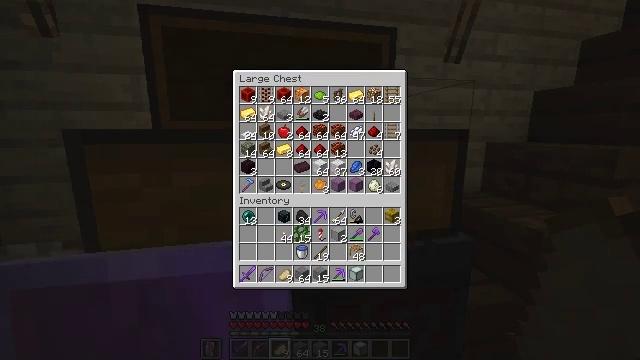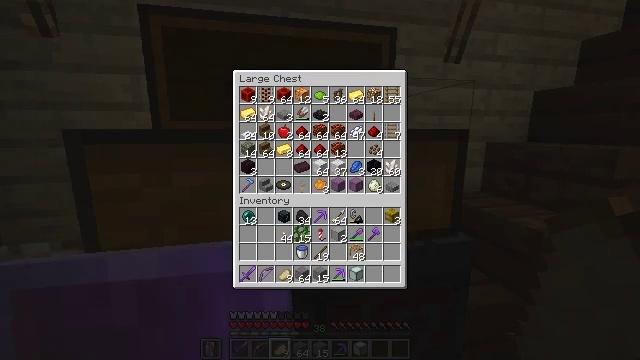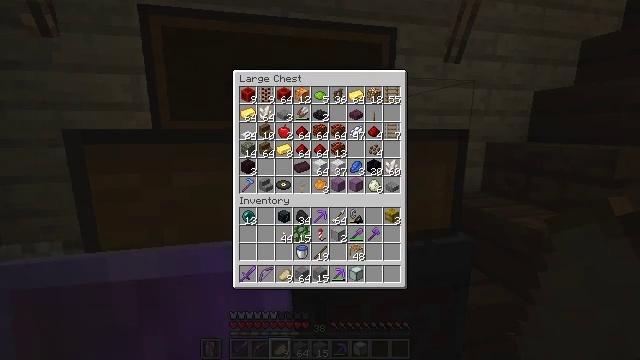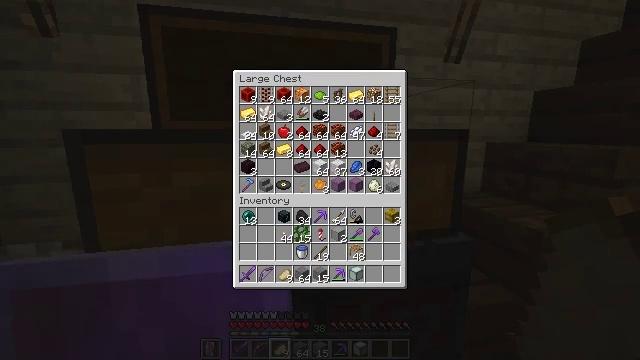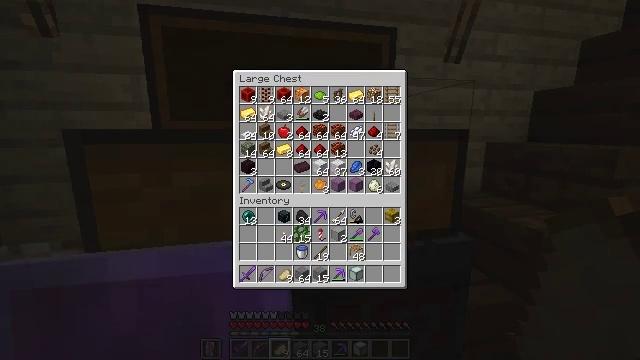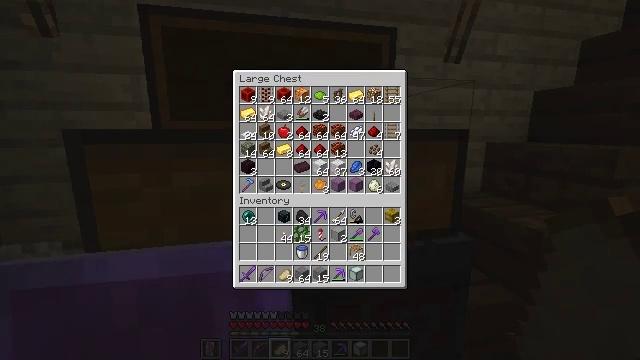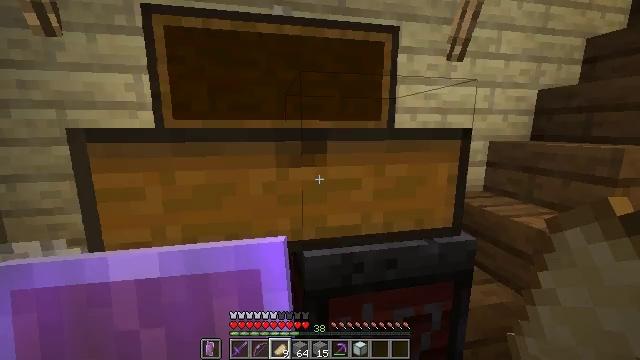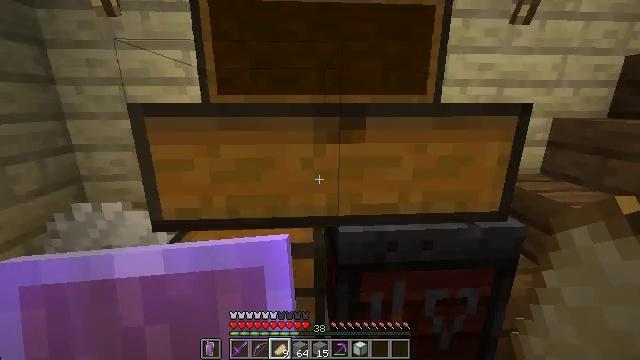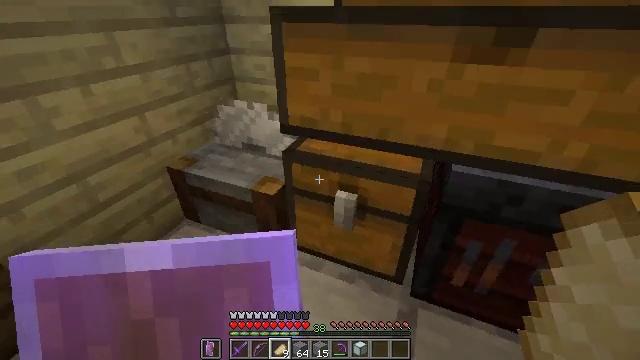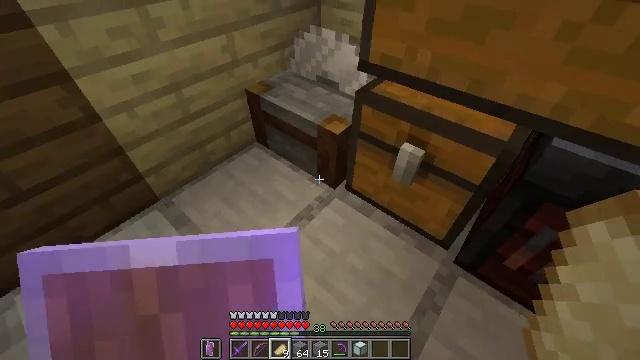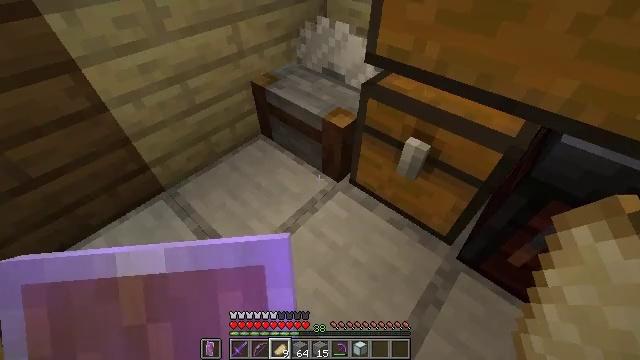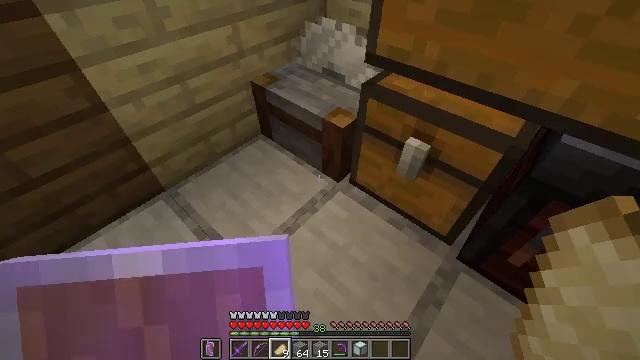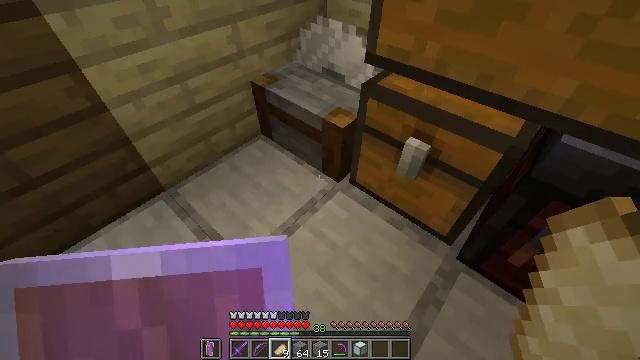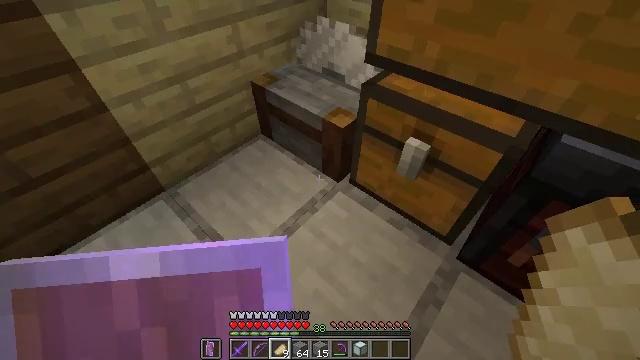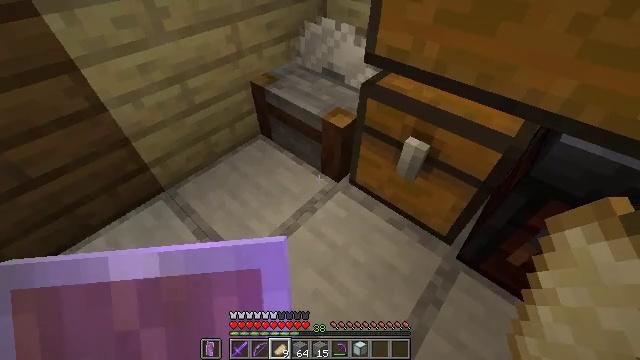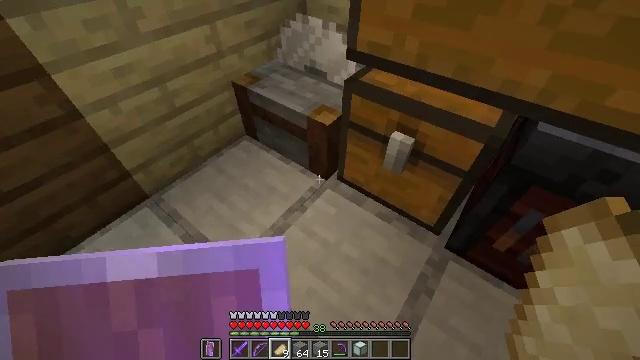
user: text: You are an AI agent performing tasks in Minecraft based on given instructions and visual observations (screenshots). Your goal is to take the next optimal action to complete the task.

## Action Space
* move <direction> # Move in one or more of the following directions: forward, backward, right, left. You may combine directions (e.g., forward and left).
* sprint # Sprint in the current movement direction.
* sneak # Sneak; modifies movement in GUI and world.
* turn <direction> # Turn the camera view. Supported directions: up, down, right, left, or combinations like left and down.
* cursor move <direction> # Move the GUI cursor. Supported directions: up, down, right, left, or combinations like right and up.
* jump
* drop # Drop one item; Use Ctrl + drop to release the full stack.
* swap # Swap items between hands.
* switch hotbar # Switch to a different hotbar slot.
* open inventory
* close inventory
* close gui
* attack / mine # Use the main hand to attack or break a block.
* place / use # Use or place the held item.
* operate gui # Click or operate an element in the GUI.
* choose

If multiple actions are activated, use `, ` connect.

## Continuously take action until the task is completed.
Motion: motion action
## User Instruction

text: craft item popped chorus fruit
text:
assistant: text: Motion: no_op
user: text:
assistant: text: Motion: no_op
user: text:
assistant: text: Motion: no_op
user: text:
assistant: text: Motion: no_op
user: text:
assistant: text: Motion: turn right and down
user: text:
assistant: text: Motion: no_op
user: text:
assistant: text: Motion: turn left and down
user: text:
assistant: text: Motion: turn left and down
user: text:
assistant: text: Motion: turn left and down
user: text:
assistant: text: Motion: turn left and down
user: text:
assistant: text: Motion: no_op
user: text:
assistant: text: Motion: no_op
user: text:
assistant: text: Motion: no_op
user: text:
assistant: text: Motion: no_op
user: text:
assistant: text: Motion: turn right
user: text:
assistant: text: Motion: turn right
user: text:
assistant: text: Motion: turn right and up
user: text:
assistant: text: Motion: no_op
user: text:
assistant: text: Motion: turn up
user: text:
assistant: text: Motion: turn right and up
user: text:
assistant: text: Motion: turn up
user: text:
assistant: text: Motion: use / place
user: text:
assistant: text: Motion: use / place
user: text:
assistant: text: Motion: use / place
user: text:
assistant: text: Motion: use / place
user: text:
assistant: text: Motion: no_op
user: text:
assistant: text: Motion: no_op
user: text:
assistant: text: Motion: no_op
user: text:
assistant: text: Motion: no_op
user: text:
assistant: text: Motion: no_op